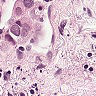
Metastatic tissue present: yes